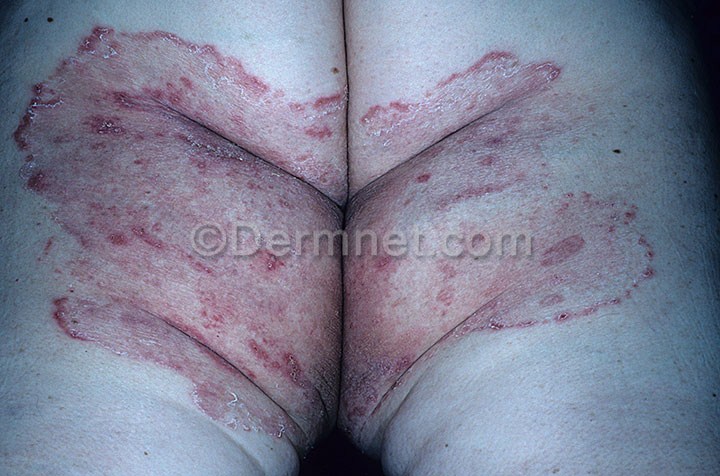
Disease: Tinea Ringworm Candidiasis and other Fungal Infections